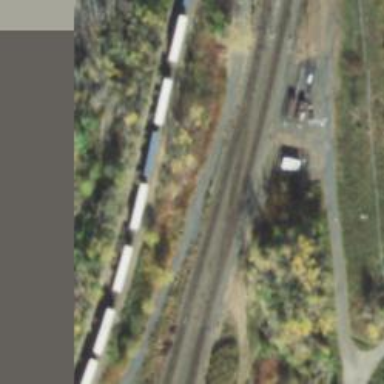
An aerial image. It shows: Railway siding with rails.